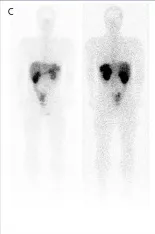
(C) Octreoscan imaging after complete 177Lu-DOTATATE re-treatment.
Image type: radiology (scintigraphy)